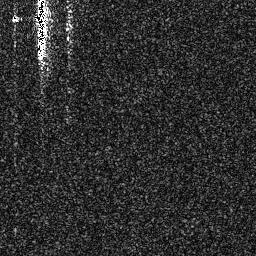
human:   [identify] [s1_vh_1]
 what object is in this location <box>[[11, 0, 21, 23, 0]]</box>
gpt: <ref>1 medium ship at the top left</ref>